Current action and preconditions to check: trajectory_clear

Your task: For each precondition in the list above, predict whether it will hold at this action.

Consider the current scene as observed from the mobile robot's camera, and analyze the predicted future states of all dynamic agents (e.g., people, animals, vehicles, or any moving entities) within the NEXT SECOND.

IMPORTANT: Only answer "very likely" if you are absolutely certain—based on strong, clear evidence—that a dynamic agent will violate the precondition in the predicted future state. Do NOT answer "very likely" for unlikely, ambiguous, or low-probability risks.

Ask yourself for each precondition: Is there a high probability, with clear and convincing evidence, that the predicted future states of any dynamic agent will interfere with the predicted future state of the currently executing action within the NEXT SECOND, causing that precondition to fail?

Assess the risk level based on these predictions. Use "likely" or "very likely" if motions create a clear risk of interference.

Use "neutral" or "improbable" if agents are nearby but their predicted paths are clearly diverging or non-conflicting.

Failure Risk Categories: "very improbable", "improbable", "neutral", "likely", "very likely"

Answer Format: Output ONLY the probability_of_failure value from these categories: "very improbable", "improbable", "neutral", "likely", "very likely"

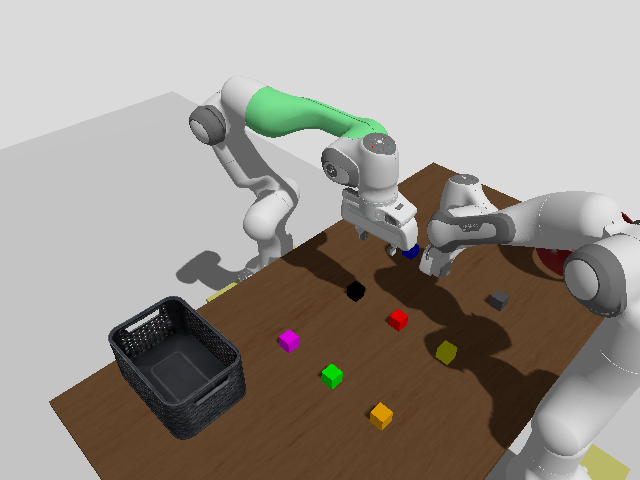

Answer: likely